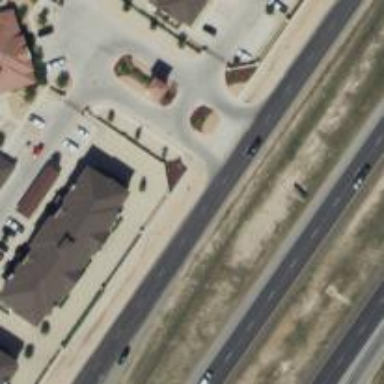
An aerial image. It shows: Tertiary road with frontage road.